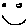
Label: smiley face